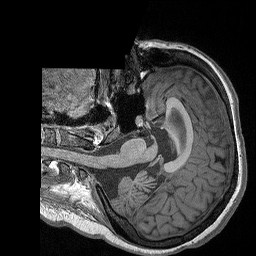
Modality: T1w
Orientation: axial
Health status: ill
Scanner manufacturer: siemens
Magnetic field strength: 3 T
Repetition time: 2.3 s
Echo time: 0.00298 s